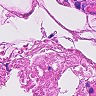
Metastatic tissue present: no